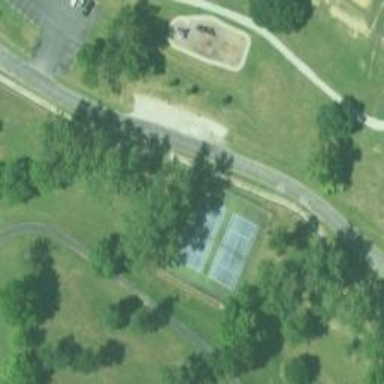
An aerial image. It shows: Paved tennis court on leisure land.